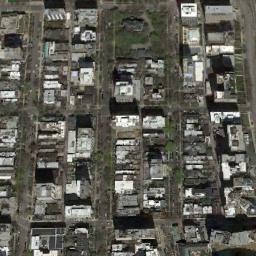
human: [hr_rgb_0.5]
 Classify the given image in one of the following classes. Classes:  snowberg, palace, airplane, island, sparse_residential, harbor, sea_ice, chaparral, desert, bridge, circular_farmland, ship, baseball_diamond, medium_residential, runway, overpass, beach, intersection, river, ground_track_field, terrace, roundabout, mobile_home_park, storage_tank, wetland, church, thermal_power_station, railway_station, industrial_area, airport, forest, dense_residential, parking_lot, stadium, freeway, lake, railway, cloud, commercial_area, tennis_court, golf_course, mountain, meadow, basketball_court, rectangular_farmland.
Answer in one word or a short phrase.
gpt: commercial_area